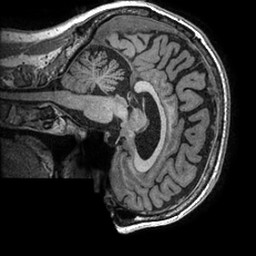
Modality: T1w
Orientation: sagittal
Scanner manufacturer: ge
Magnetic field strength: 3 T
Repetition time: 0.006364 s
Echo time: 0.002788 s